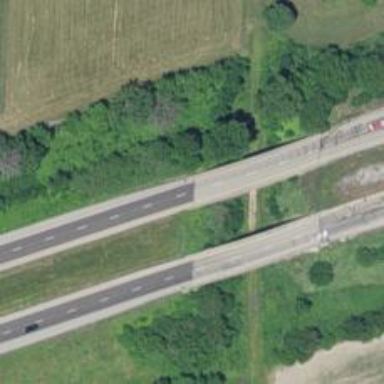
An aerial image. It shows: Bridge over motorway.